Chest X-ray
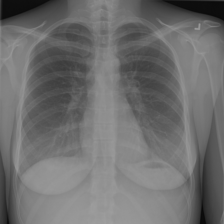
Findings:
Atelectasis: negative
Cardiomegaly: negative
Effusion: negative
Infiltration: negative
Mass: negative
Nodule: negative
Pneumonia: negative
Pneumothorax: negative
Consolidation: negative
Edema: negative
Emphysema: negative
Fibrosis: negative
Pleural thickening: negative
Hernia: negative